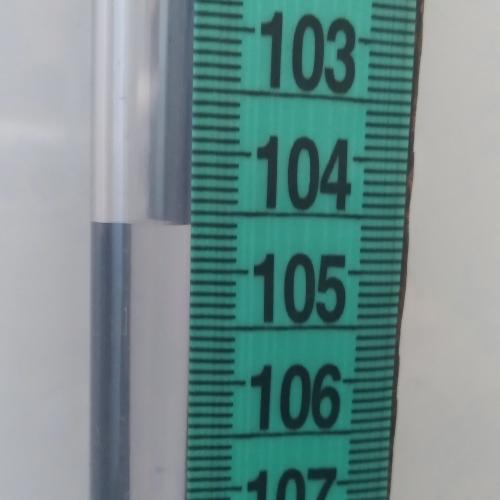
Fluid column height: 104.6 cm